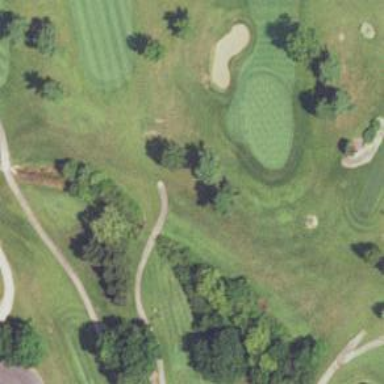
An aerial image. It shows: Service road used as golf cart path.